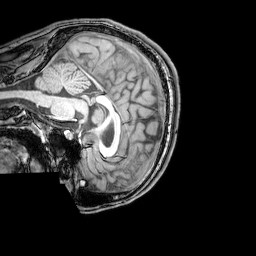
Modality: T1w
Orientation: sagittal
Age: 20
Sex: male
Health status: healthy
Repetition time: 0.081 s
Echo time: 0.037 s